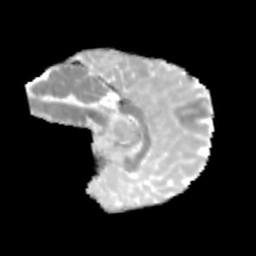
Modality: MD
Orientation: sagittal
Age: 11
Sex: male
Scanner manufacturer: siemens
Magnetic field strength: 3 T
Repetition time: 3.8 s
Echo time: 0.07 s